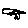
Label: bird